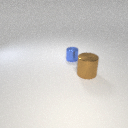
small blue metal cylinder behind large brown metal cylinder